Field crop: maize
Growth stage: 1
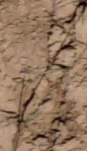
Species: lolium